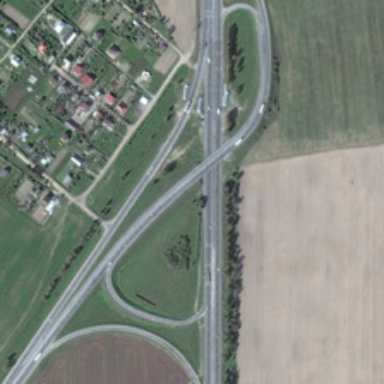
Some scattered buildings and two pieces of meadows are near a viaduct .